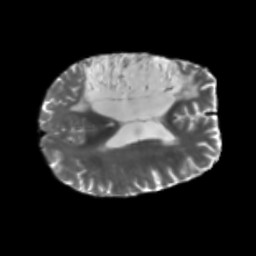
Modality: T2w
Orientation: axial
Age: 60
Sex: male
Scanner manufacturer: siemens
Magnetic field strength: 3 T
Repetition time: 5.25 s
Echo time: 0.08 s